Interaction volume radius: 10 \u00c5
Interaction volume height: 10 \u00c5
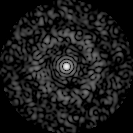
Disorder parameter: 0.8681